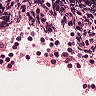
Metastatic tissue present: no